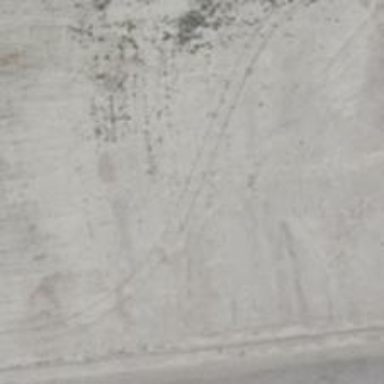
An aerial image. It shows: Dirt track with track grade of 5.